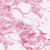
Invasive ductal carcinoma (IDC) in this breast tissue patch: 0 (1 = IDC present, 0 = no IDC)